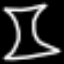
Label: hourglass